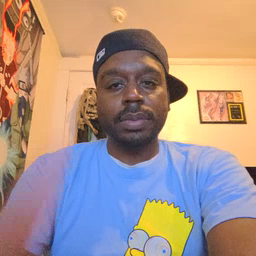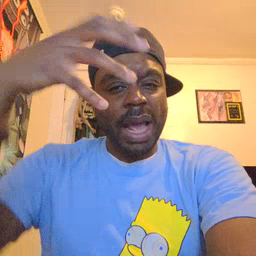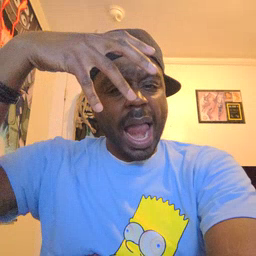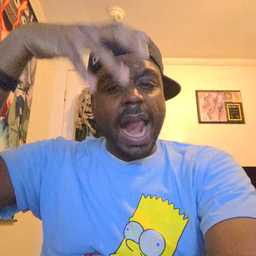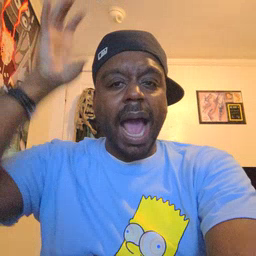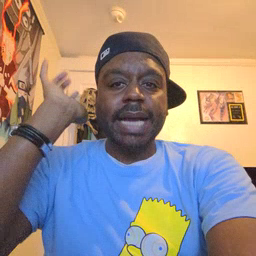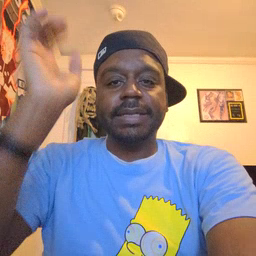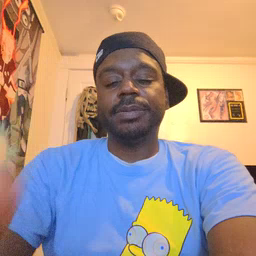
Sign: lion